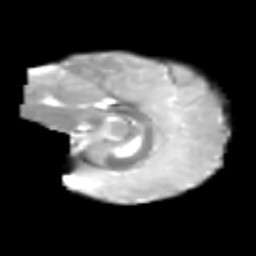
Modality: T2w
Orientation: sagittal
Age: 6
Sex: male
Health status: healthy